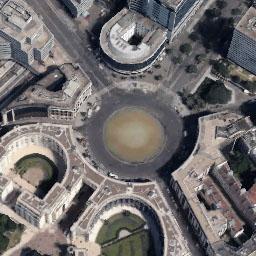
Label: roundabout